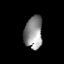
Tissue: lung
Cell type: Epithelial cells
Senescence score: 0.2308
Nuclear area (px): 582
Mean DAPI intensity: 141.734